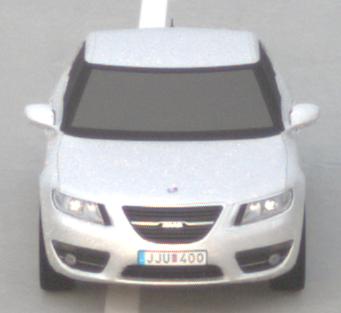
Make: Saab
Model: 5-Sep
Detailed model: 9-5 1.6T
Model produced from: 2010/06
Model produced until: 2011/12
Doors: 4
Color: white
Road condition: dry road
Daytime: sunrise or sunset
Contrast: low contrast